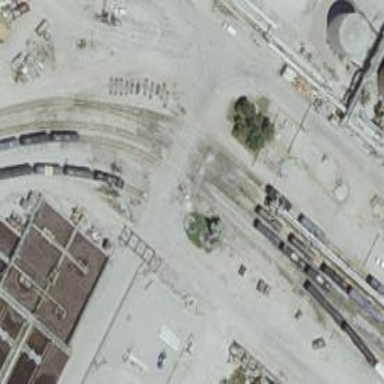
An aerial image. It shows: Railway spur service.